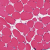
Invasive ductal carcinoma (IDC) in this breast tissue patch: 0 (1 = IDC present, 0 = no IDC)